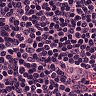
Metastatic tissue present: no